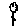
Label: flower